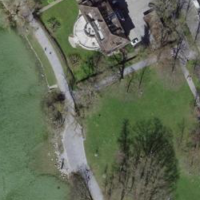
EUNIS habitat code: 53
Species observed at this site:
Certhia brachydactyla
Tachybaptus ruficollis
Podiceps grisegena
Corvus corone
Ichthyaetus melanocephalus
Podiceps cristatus
Fulica atra
Alcedo atthis
Podiceps nigricollis
Aegithalos caudatus
Buteo buteo
Sylvia atricapilla
Chroicocephalus ridibundus
Phylloscopus collybita
Larus michahellis
Cygnus olor
Gallinula chloropus
Carpinus betulus
Erithacus rubecula
Phoenicurus ochruros
Sitta europaea
Columba livia
Corvus corax
Periparus ater
Cyanistes caeruleus
Lophophanes cristatus
Anas platyrhynchos
Sturnus vulgaris
Chloris chloris
Troglodytes troglodytes
Aythya ferina
Alopochen aegyptiaca
Aythya fuligula
Fringilla coelebs
Passer domesticus
Regulus ignicapilla
Remiz pendulinus
Coloeus monedula
Ptyonoprogne rupestris
Carduelis carduelis
Columba palumbus
Turdus merula
Passer montanus
Phalacrocorax carbo
Tachymarptis melba
Parus major
Hirundo rustica
Mergus merganser
Milvus migrans
Milvus milvus
Anser anser
Ciconia nigra
Ciconia ciconia
Coccothraustes coccothraustes
Phylloscopus trochilus
Motacilla alba
Delichon urbicum